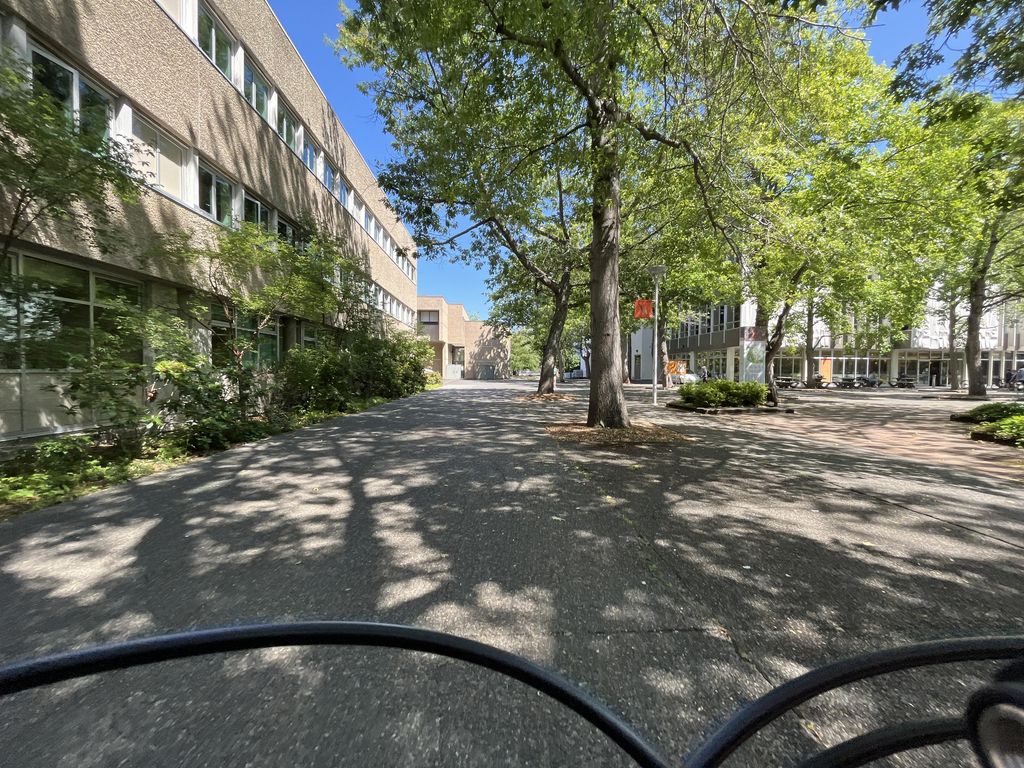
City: victoria